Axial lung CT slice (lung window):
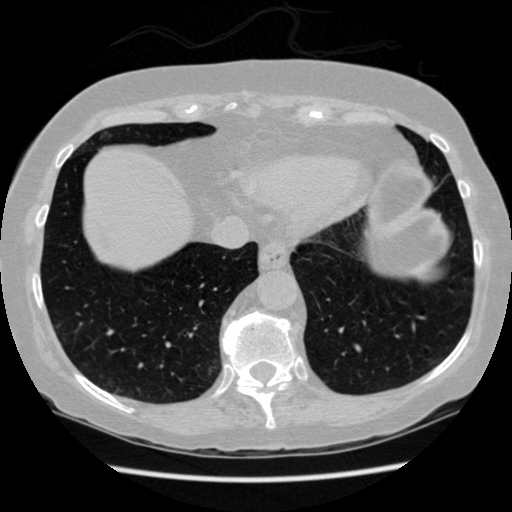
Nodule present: no